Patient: sex F, age 38
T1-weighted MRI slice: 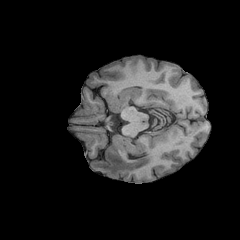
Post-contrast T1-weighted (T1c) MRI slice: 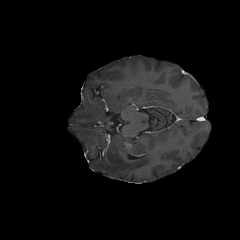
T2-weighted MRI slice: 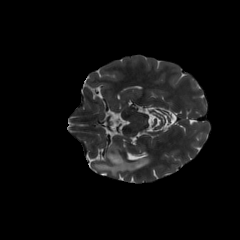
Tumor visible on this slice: yes
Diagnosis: Astrocytoma, IDH-mutant
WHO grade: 3